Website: lowes
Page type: customer-info-address
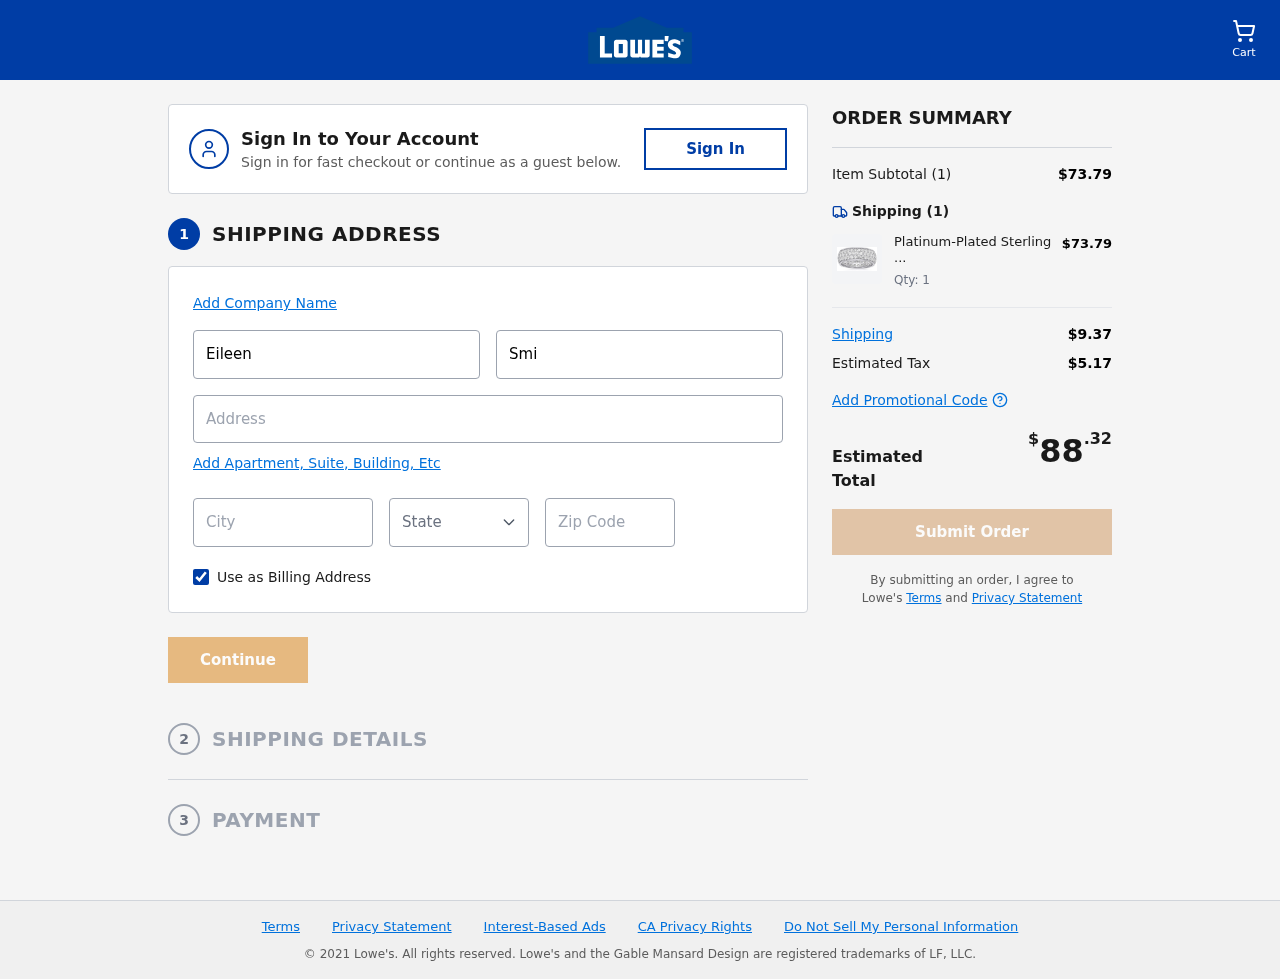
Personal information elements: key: PII_CITY
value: South Charleshaven
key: PII_FIRSTNAME
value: Eileen
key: PII_LASTNAME
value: Smith
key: PII_POSTCODE
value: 38863
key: PII_STATE_ABBR
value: VI
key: PII_STREET
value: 86436 Robert Green
Product elements: key: PRODUCT1_NAME
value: Platinum-Plated Sterling Silver Swarovski Zirconia Three-Row Pave Round Cut Ring, Size 6
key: PRODUCT1_PRICE
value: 73.79
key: PRODUCT1_QUANTITY
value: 1
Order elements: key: ORDER_NUM_ITEMS
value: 1
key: ORDER_SUBTOTAL
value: $73.79
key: ORDER_NUM_ITEMS2
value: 1
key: ORDER_SHIPPING_COST
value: $9.37
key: ORDER_TAX
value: $5.17
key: ORDER_TOTAL
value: $88.32